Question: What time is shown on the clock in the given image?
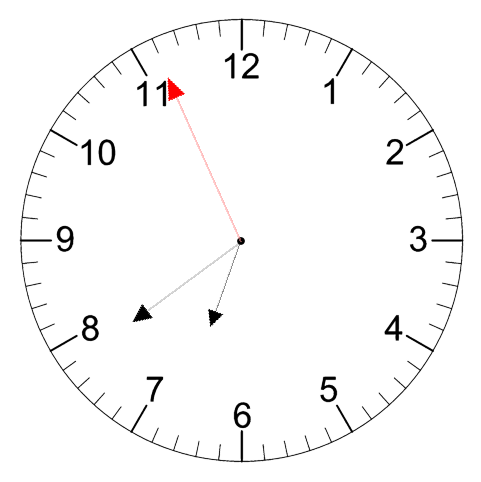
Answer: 06:38:56